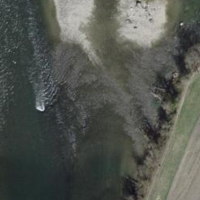
EUNIS habitat code: 15
Species observed at this site:
Lamium galeobdolon